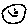
Label: smiley face